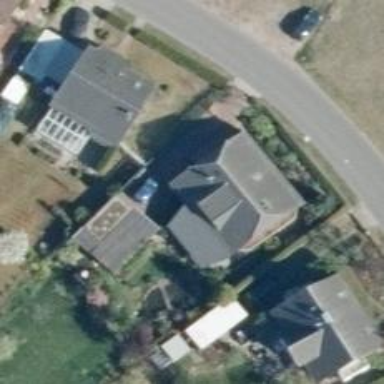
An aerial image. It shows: Gabled roof on residential building.